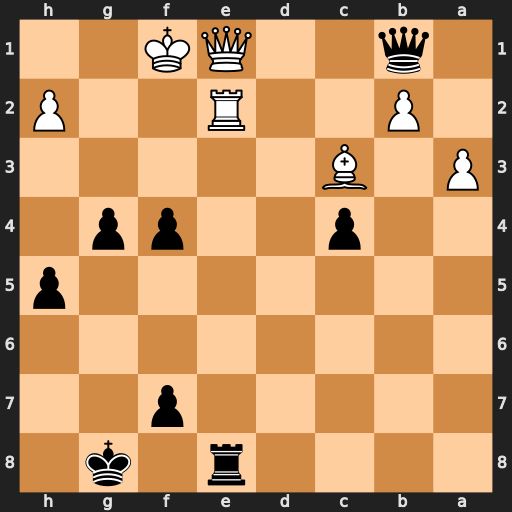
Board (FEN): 4r1k1/5p2/8/7p/2p2pp1/P1B5/1P2R2P/1q2QK2
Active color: b
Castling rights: -
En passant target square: -
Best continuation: Qd3 Qd2 Qf3+ Kg1 Qxe2